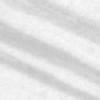
Label: change